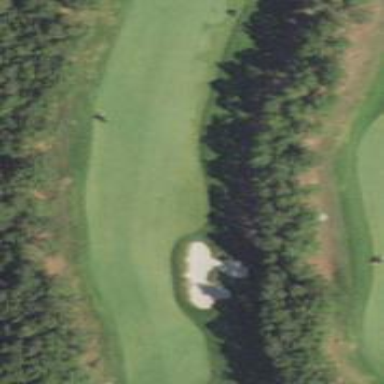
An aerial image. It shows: View of golf hole.